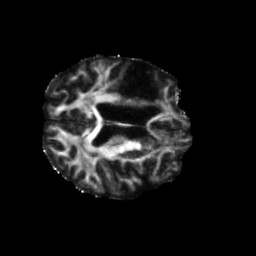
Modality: FA
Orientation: axial
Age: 64
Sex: female
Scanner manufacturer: siemens
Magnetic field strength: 3 T
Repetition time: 5.47 s
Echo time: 0.0854 s